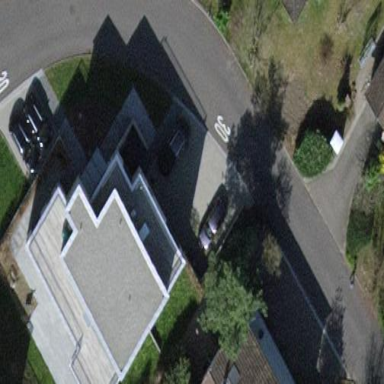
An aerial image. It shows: Detached building.